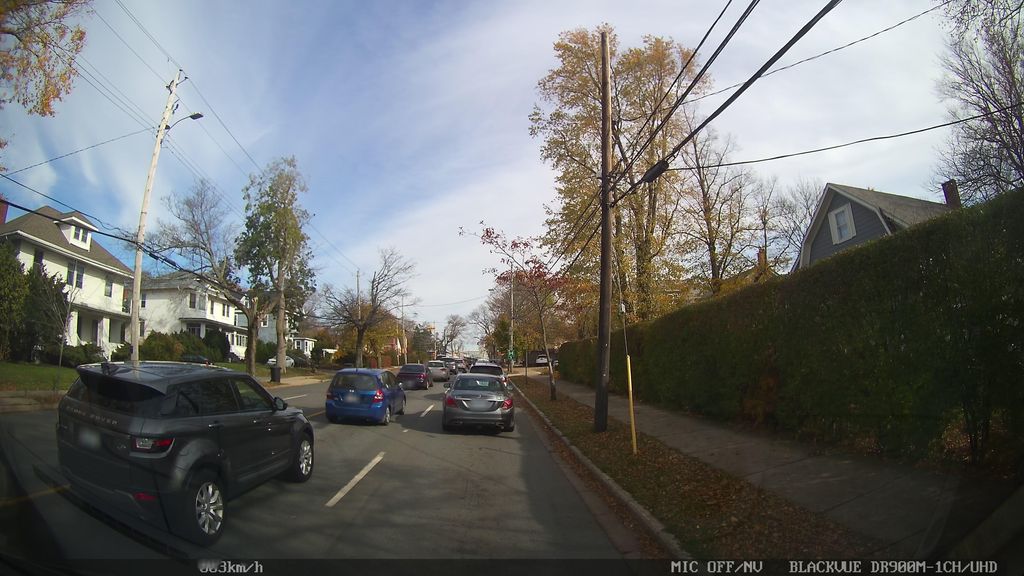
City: halifax